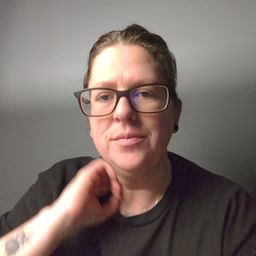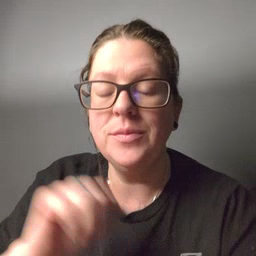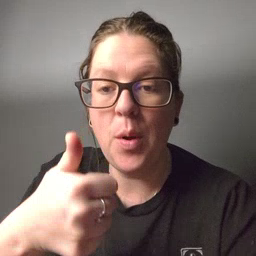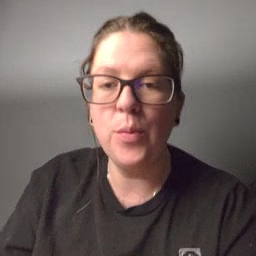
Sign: tomorrow